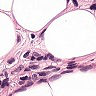
Metastatic tissue present: yes